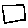
Label: square